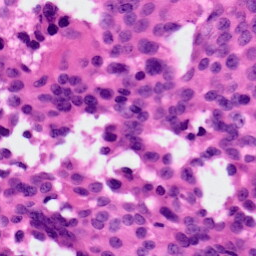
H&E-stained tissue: Ovarian